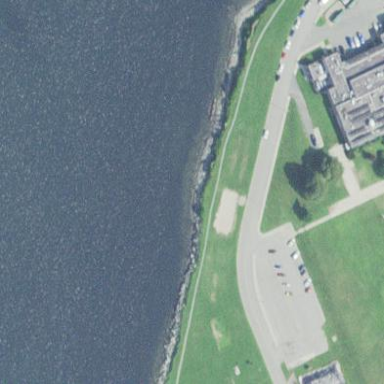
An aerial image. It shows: Breakwater structure.